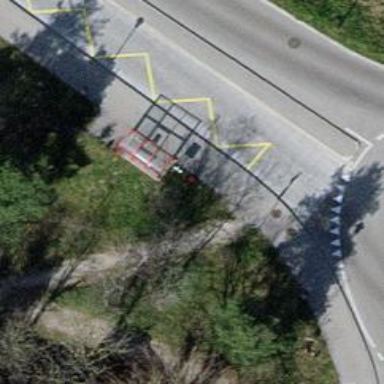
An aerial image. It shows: Bus stop along the road.